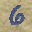
Label: 6